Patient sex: M
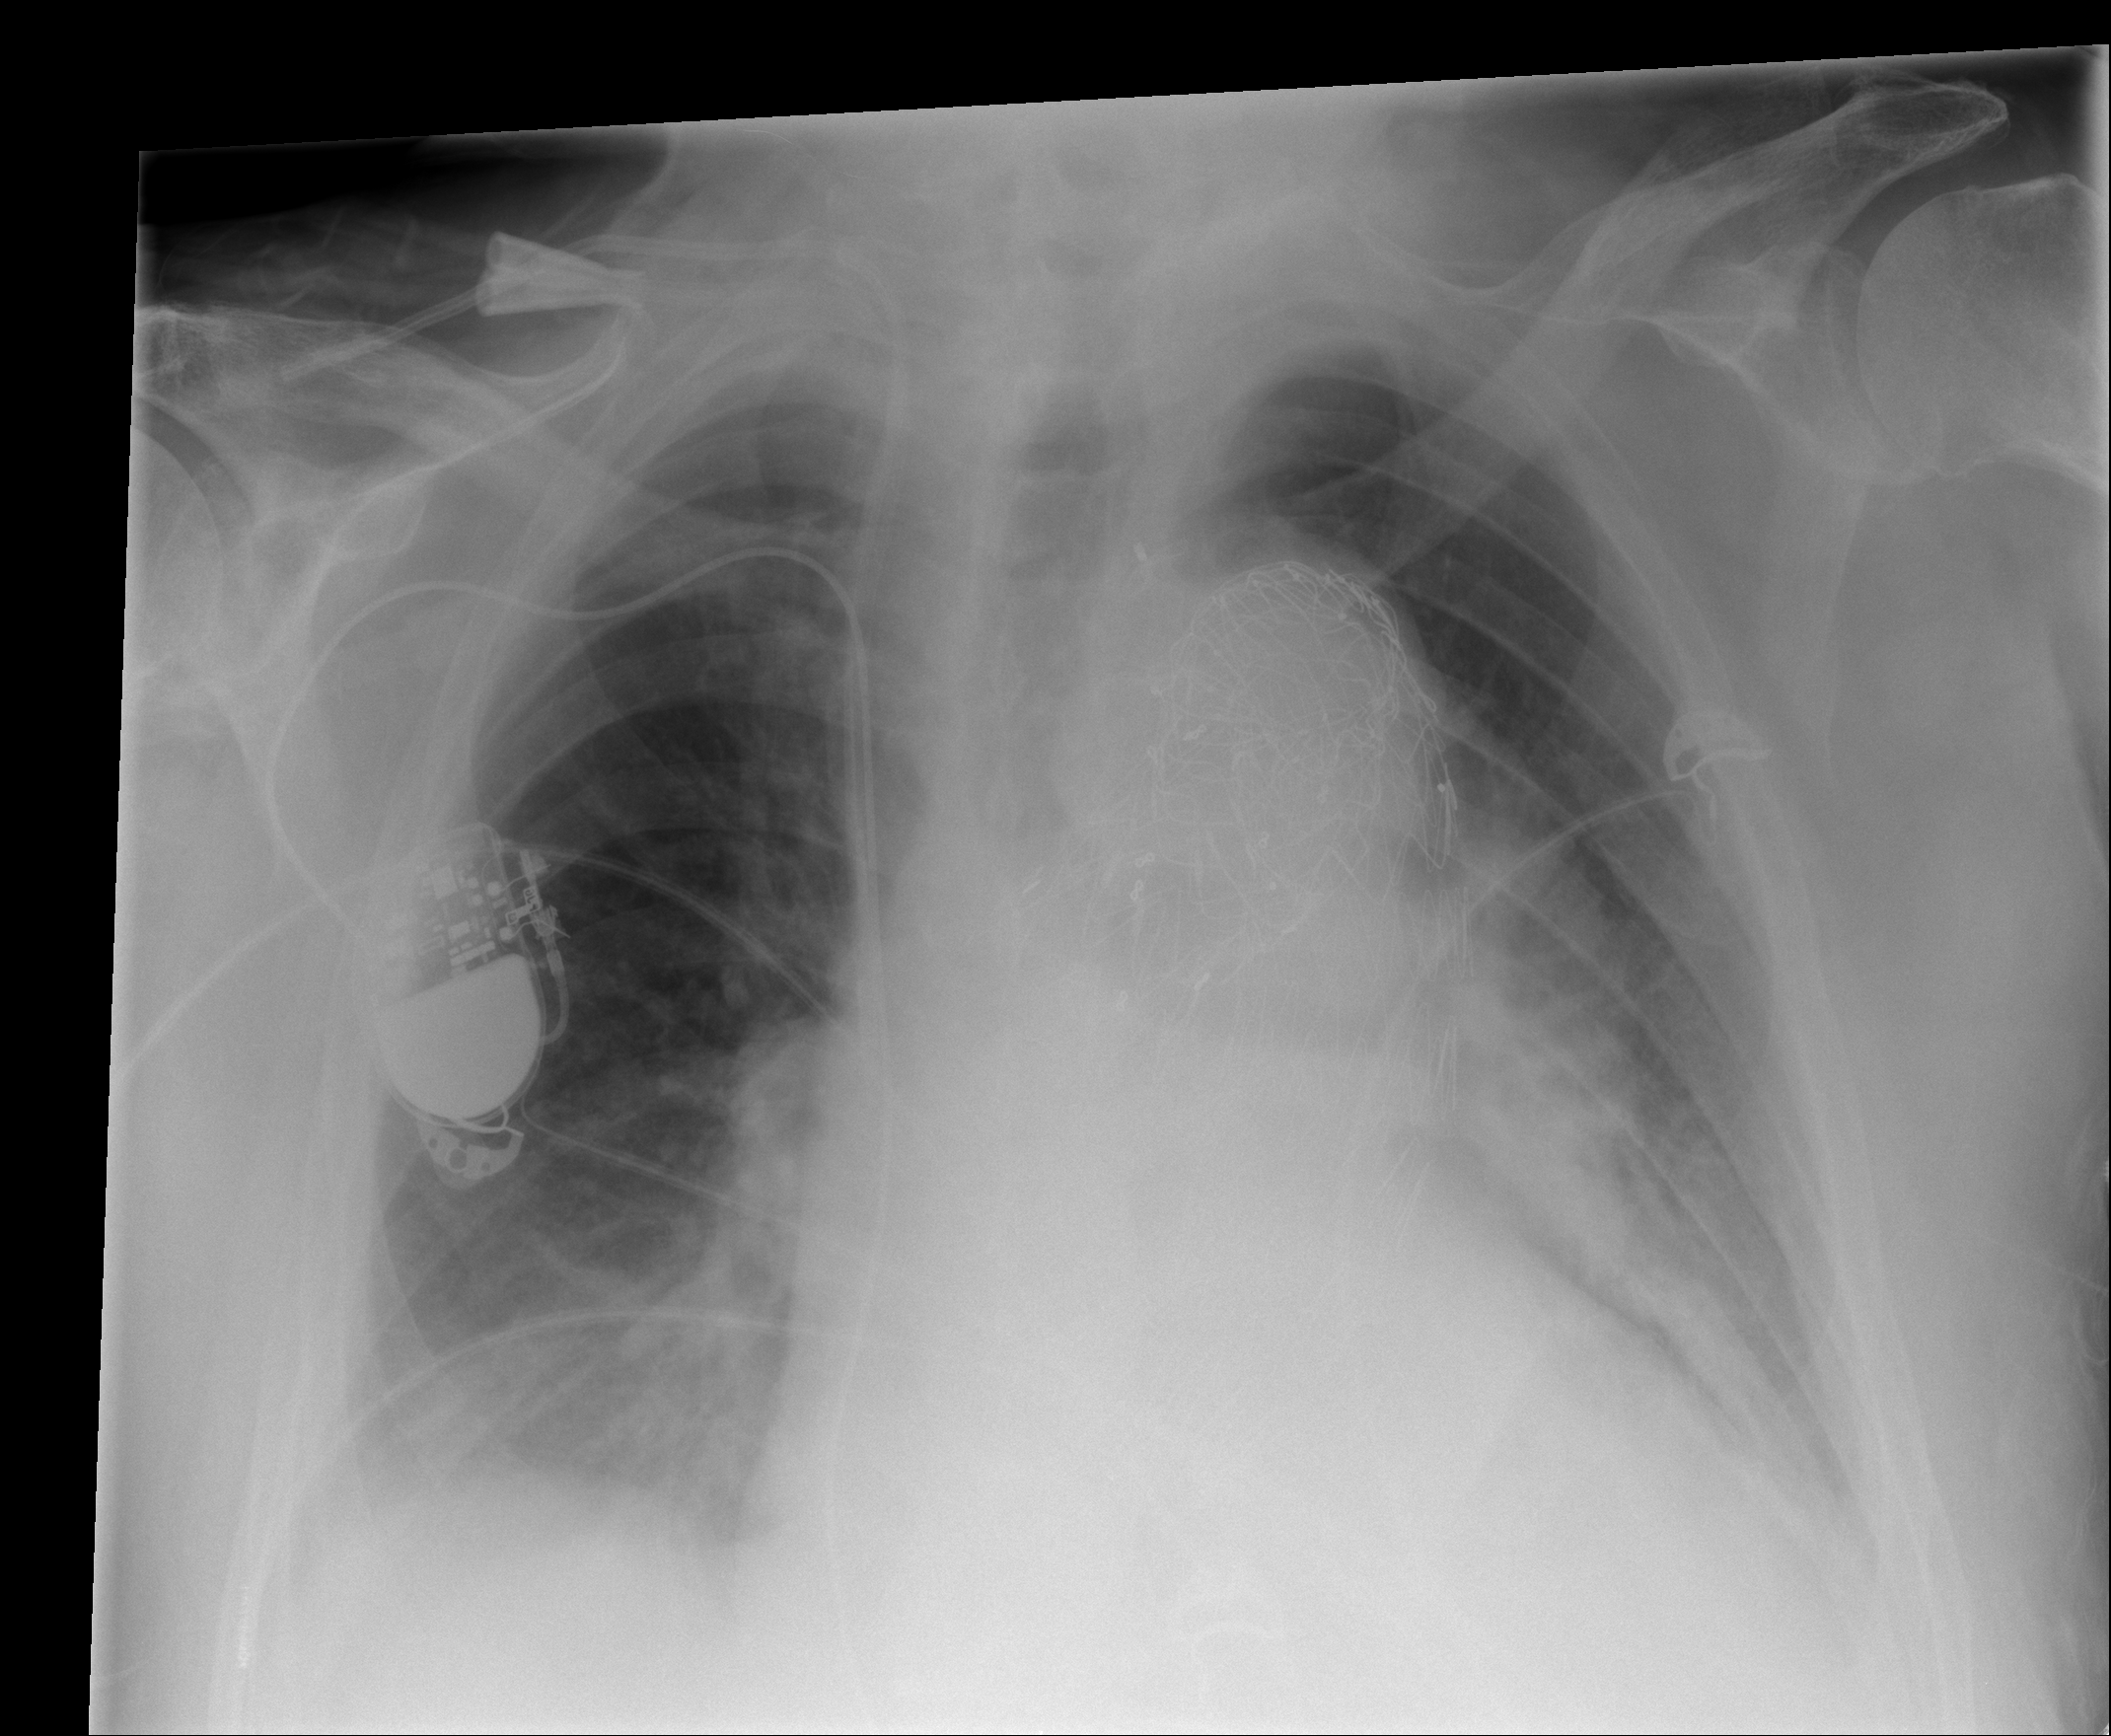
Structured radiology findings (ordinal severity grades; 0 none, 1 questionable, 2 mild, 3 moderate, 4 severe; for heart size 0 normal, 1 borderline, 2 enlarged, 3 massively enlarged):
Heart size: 3
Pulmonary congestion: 3
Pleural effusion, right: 2
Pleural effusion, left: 2
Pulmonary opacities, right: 2
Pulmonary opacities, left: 2
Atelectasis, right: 2
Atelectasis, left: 3